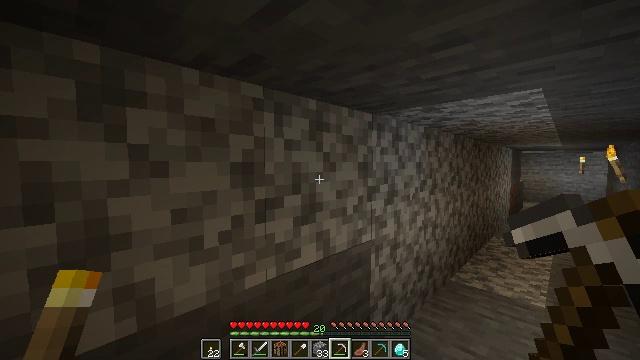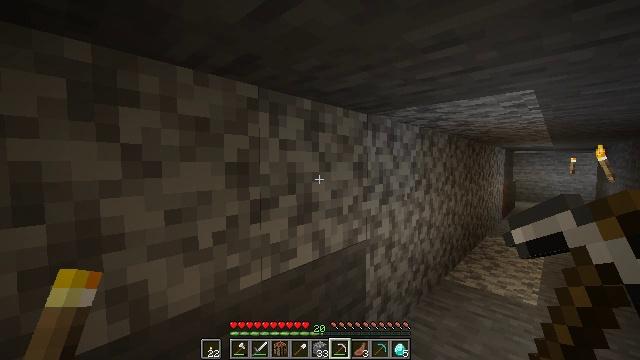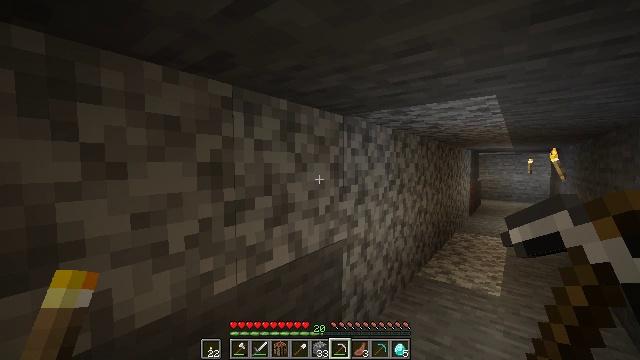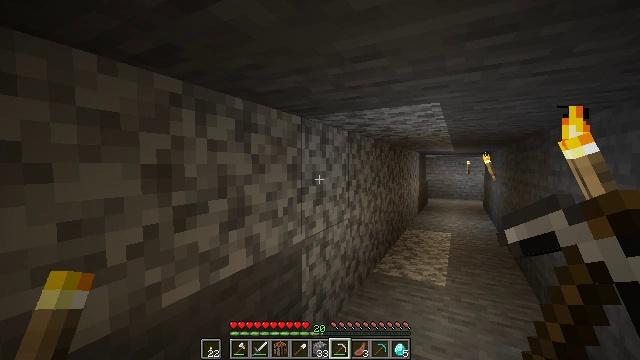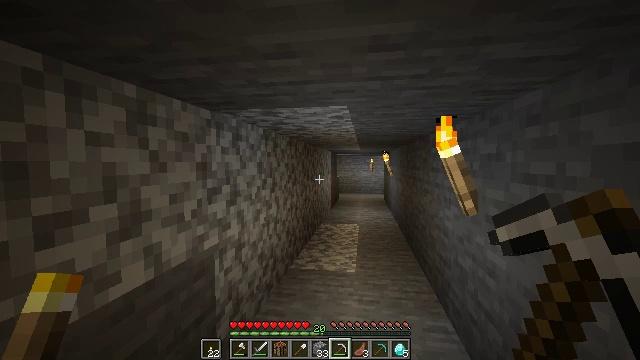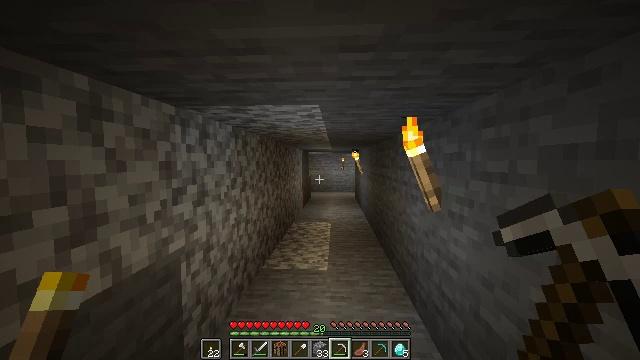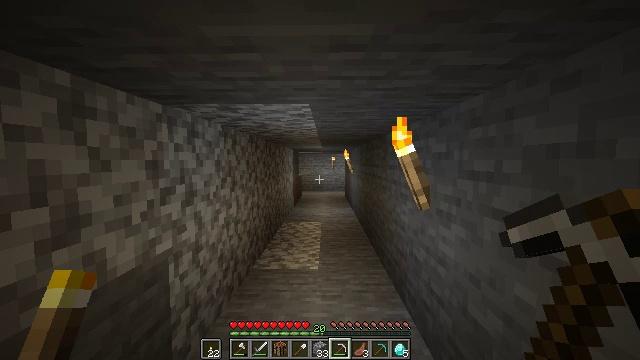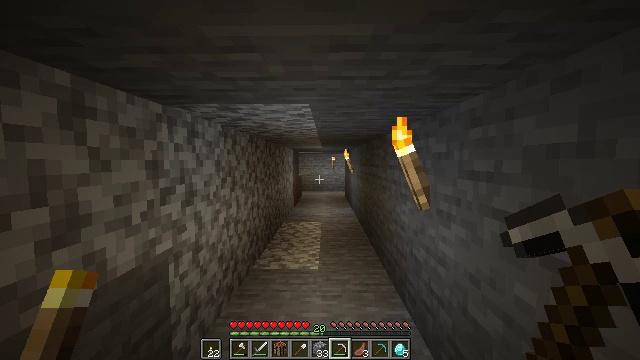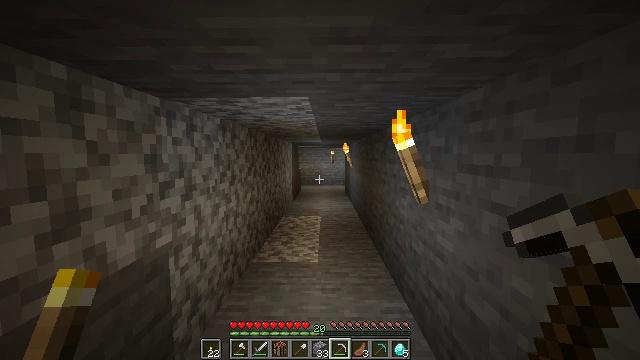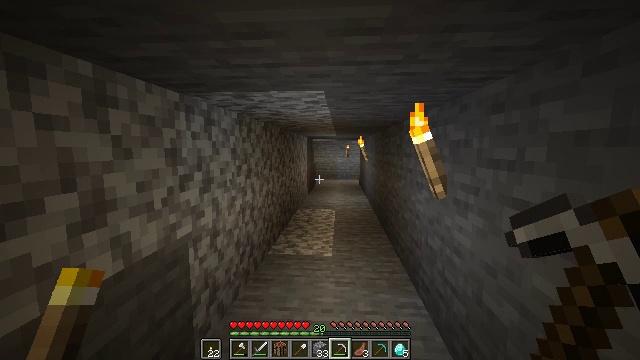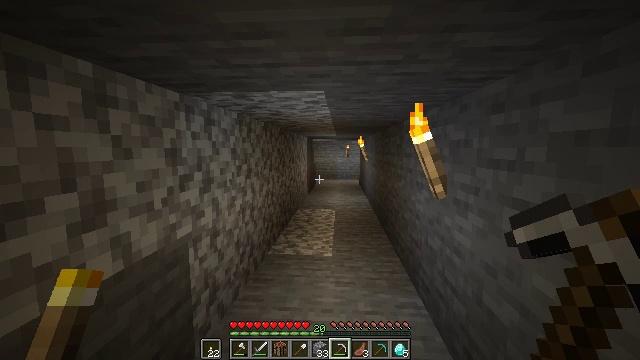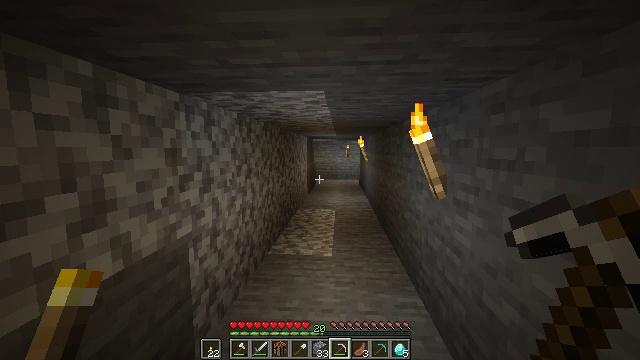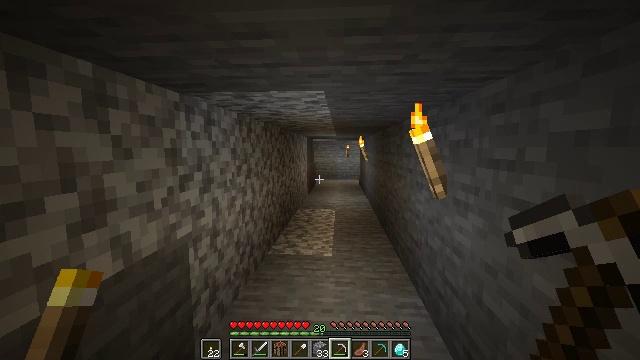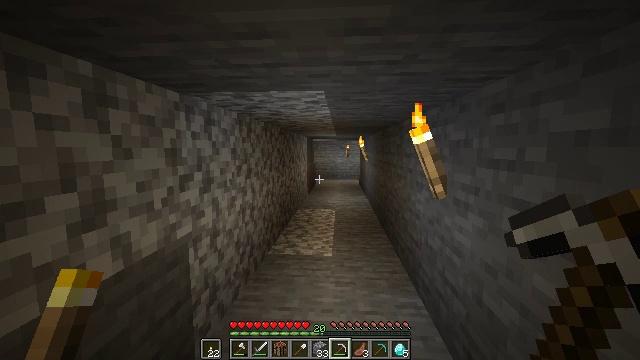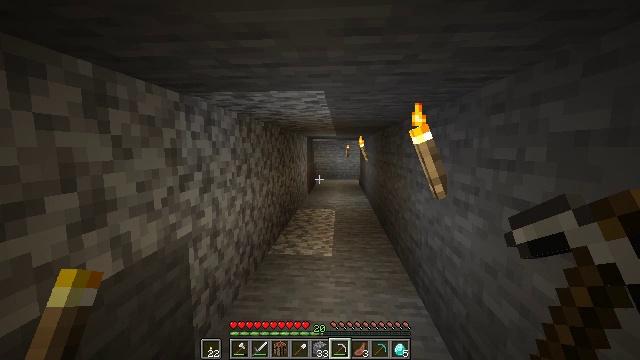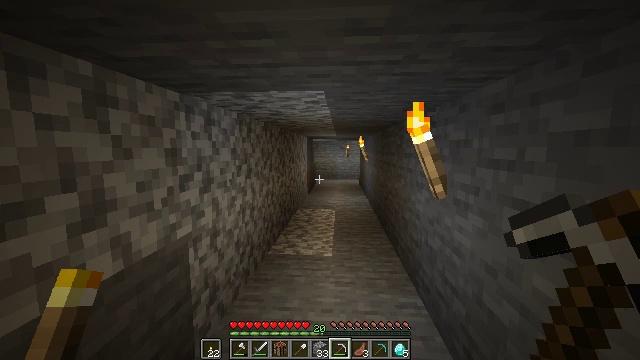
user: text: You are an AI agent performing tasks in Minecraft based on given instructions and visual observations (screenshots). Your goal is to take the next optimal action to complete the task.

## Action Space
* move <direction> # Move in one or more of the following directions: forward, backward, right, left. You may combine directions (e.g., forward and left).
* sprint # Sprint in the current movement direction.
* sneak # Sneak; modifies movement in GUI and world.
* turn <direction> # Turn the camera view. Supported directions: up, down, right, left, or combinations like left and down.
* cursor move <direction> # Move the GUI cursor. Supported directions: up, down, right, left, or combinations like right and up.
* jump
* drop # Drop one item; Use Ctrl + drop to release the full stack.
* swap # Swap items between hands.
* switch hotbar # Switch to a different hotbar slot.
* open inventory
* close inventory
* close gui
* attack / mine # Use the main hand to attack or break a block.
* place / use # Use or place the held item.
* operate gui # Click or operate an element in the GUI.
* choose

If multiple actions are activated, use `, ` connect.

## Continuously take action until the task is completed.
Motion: motion action
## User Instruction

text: Break the blast furnace block.
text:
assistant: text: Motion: turn right
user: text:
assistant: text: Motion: turn right
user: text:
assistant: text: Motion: turn right
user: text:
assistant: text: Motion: turn right
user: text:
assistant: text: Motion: turn right
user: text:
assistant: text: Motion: turn right
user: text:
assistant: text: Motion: no_op
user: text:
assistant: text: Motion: turn down
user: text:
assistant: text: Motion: turn left and down
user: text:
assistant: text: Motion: no_op
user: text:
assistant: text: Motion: no_op
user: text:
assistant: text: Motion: no_op
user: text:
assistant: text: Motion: no_op
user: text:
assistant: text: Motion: no_op
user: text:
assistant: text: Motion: no_op
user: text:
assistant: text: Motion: no_op
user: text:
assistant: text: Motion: no_op
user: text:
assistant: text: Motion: no_op
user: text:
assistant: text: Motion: no_op
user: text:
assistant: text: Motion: no_op
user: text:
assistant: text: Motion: no_op
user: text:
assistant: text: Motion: no_op
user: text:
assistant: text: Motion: no_op
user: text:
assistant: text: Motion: no_op
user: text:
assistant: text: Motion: no_op
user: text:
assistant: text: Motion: no_op
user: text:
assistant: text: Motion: no_op
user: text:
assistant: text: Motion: no_op
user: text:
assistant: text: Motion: no_op
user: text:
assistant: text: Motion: no_op